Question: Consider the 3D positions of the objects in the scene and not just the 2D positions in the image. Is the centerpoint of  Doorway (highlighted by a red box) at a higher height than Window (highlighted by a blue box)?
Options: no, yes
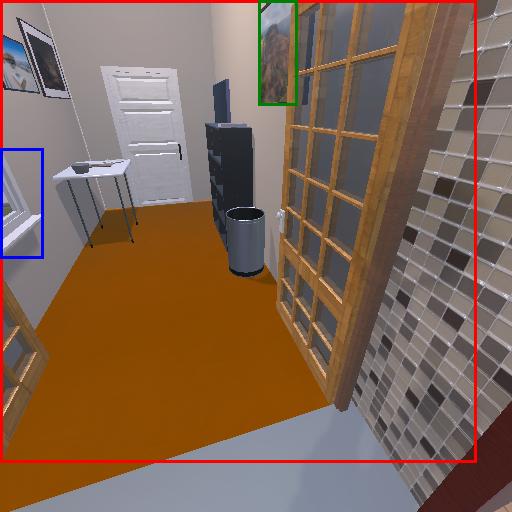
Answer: no